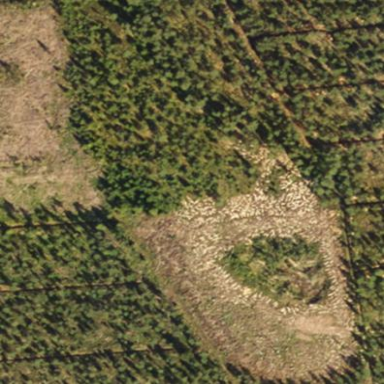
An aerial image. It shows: Forest area dominated by needle-leaved trees.